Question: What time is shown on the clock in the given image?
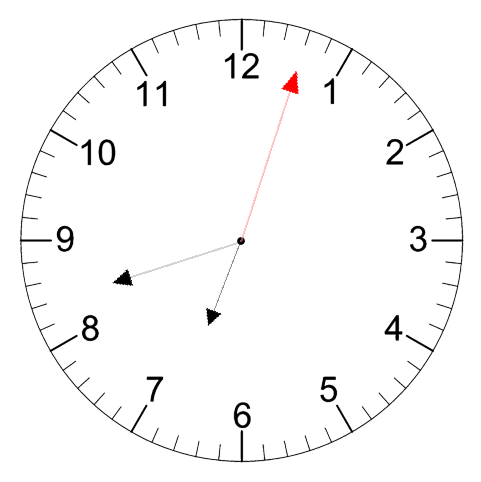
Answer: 06:42:03